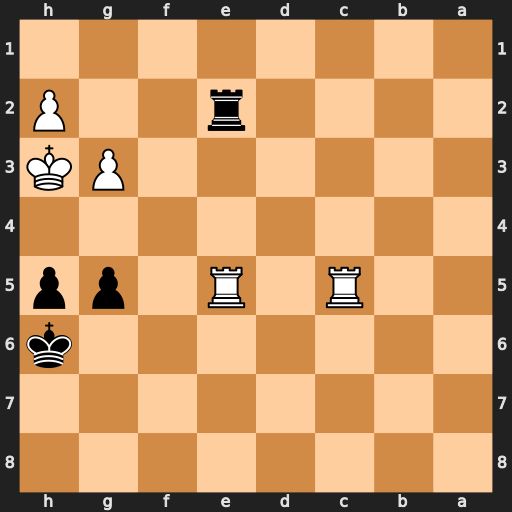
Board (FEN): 8/8/7k/2R1R1pp/8/6PK/4r2P/8
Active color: b
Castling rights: -
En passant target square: -
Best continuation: g4+ Kh4 Rxh2#